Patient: sex F, age 82
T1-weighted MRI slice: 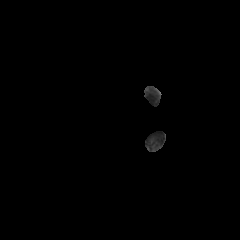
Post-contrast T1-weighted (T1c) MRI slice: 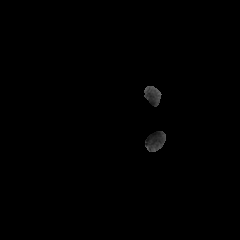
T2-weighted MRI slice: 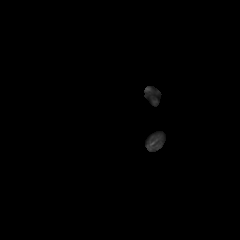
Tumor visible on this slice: no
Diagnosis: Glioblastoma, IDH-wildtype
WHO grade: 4